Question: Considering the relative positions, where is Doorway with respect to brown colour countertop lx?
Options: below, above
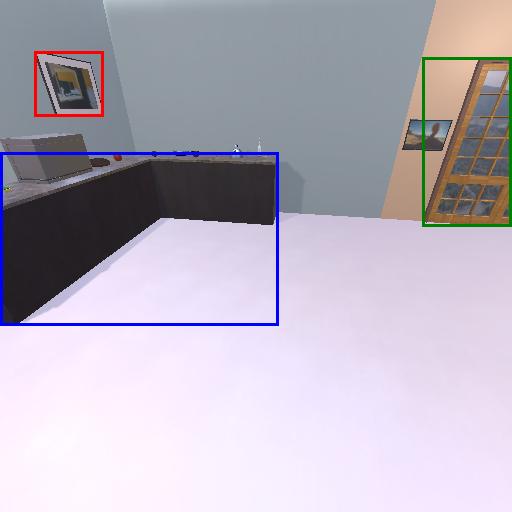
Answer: below